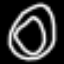
Label: donut